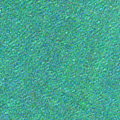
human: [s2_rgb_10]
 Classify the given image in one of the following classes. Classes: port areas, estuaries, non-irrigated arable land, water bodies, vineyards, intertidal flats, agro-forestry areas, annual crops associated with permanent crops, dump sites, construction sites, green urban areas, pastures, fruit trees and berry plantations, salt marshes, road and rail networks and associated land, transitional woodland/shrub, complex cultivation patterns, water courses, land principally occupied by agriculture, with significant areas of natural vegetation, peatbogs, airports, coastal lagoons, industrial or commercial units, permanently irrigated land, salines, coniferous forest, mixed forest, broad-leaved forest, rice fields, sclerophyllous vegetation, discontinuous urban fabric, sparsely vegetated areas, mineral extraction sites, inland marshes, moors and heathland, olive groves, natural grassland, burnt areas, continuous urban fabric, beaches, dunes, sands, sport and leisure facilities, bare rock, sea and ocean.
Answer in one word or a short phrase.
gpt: sea and ocean